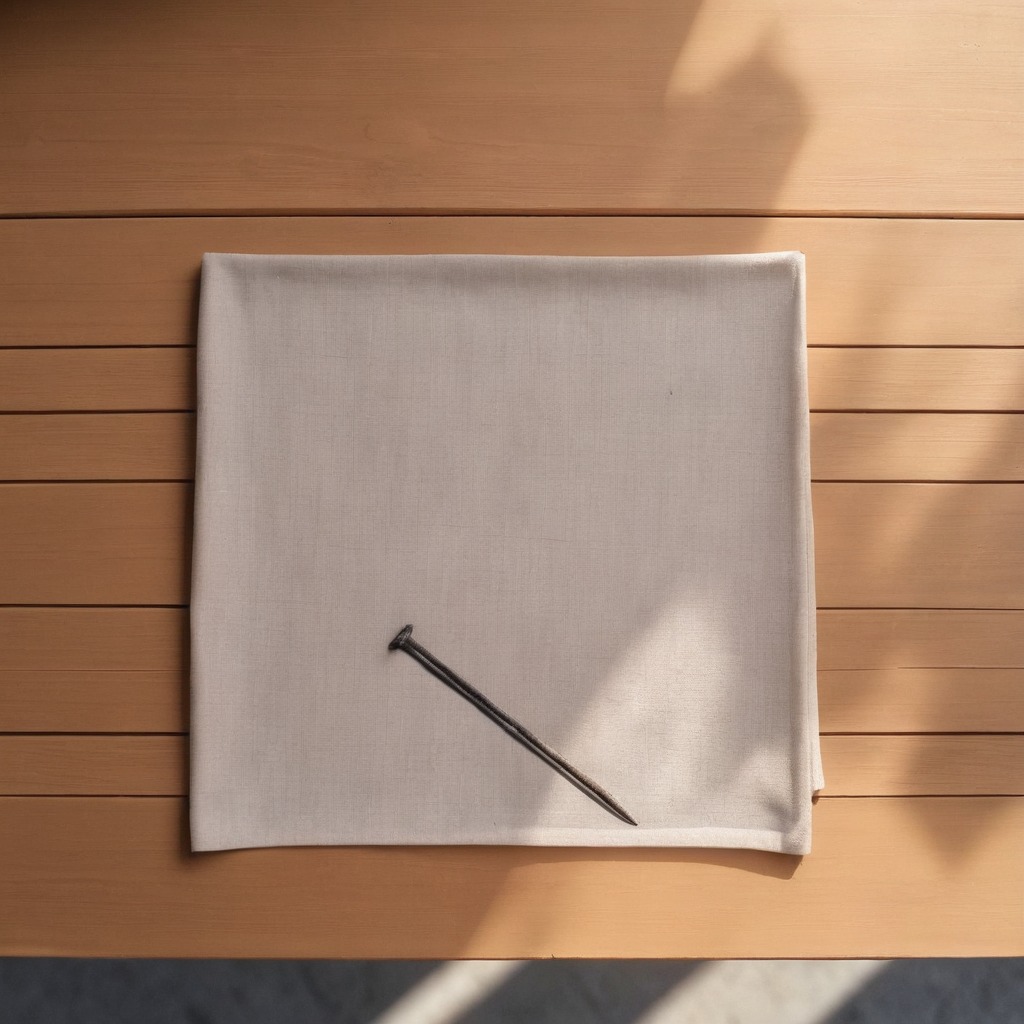
A nail lying on a wooden table in an outdoor workshop during daytime bright natural light soft shadows worn but beneath the cloth